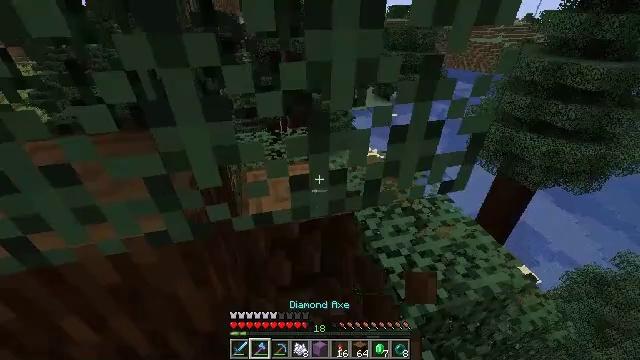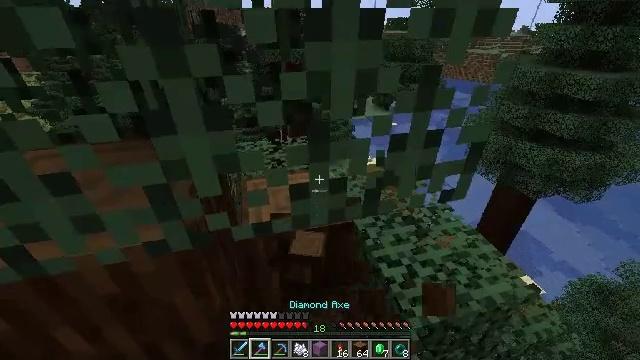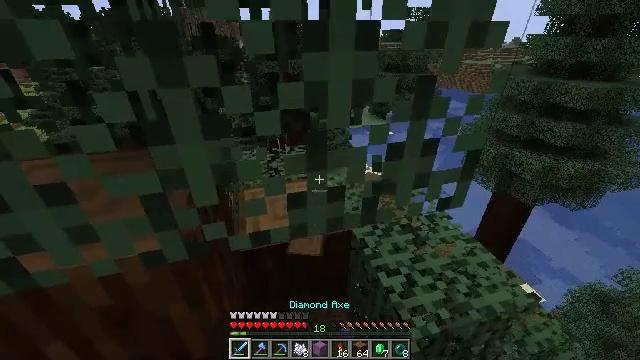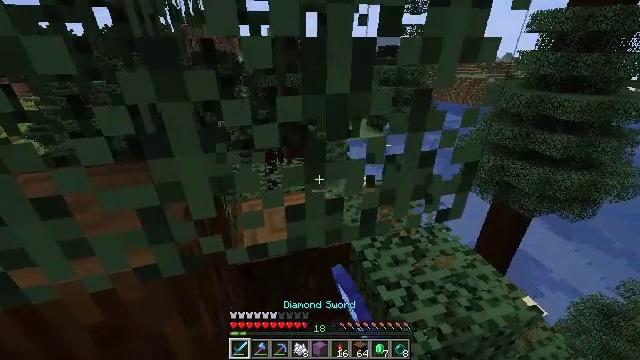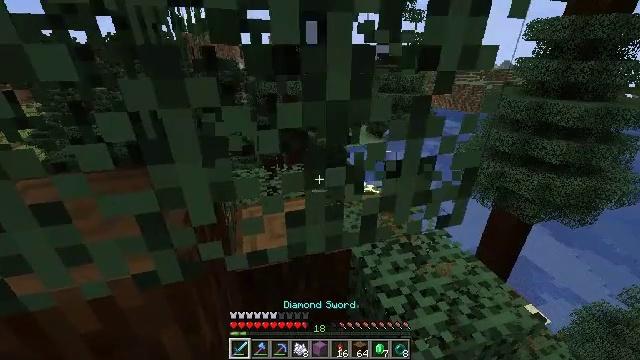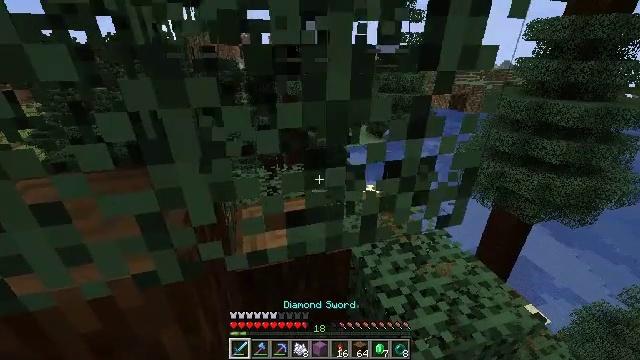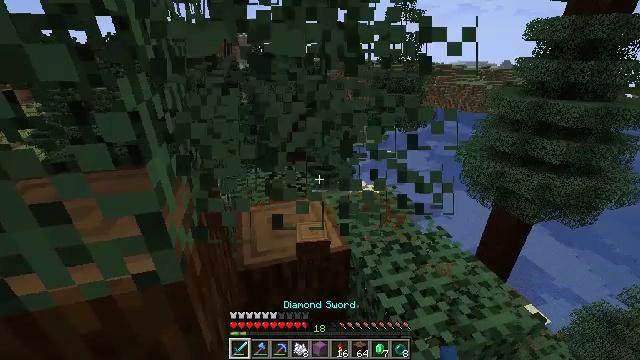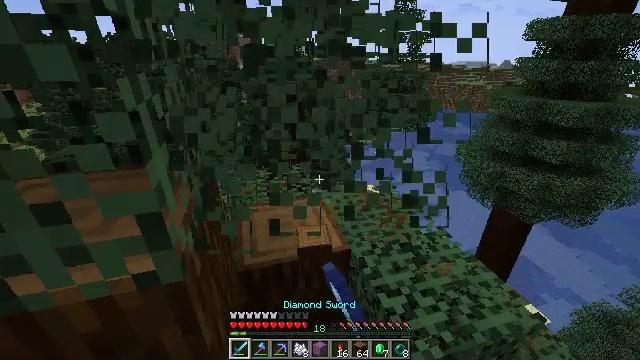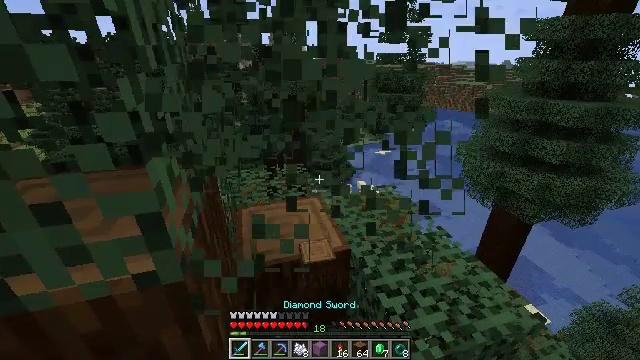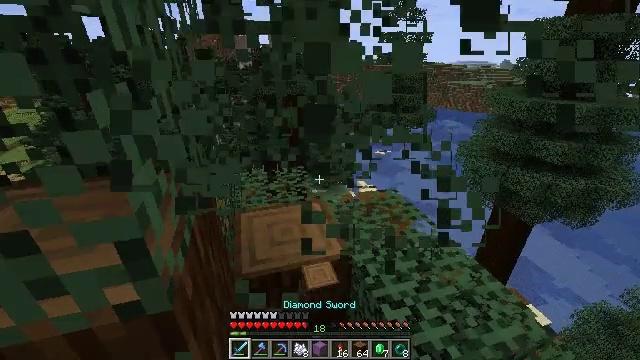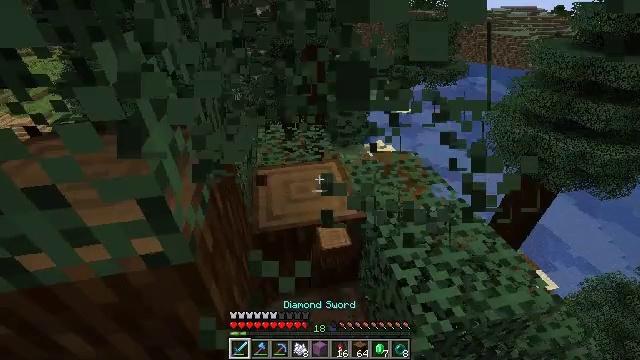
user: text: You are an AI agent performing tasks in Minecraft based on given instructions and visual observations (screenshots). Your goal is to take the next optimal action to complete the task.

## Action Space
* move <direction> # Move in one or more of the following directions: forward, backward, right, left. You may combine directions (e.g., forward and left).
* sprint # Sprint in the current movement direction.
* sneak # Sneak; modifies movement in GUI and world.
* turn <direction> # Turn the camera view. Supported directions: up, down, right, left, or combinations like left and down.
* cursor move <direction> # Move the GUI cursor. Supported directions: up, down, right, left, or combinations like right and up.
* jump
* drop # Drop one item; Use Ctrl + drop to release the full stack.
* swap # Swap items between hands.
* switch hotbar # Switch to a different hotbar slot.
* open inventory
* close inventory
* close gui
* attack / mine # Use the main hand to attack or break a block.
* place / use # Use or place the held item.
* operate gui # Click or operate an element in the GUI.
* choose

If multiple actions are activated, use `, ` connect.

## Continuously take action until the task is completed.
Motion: motion action
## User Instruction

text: Collect spruce leaves for landscaping.
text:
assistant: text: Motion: turn up, attack / mine
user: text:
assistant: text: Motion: turn up, attack / mine, switch to hotbar 1
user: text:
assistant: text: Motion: turn up, attack / mine, switch to hotbar 1
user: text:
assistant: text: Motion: turn up, attack / mine, switch to hotbar 1
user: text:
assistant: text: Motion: attack / mine
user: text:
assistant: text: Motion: attack / mine
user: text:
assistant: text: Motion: attack / mine
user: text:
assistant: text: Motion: attack / mine
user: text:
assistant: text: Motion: move forward, attack / mine
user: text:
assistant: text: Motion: move forward, turn left and down, attack / mine
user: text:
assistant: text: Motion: attack / mine